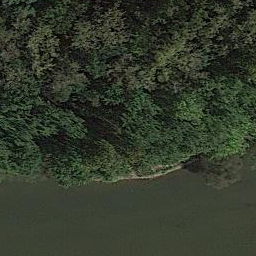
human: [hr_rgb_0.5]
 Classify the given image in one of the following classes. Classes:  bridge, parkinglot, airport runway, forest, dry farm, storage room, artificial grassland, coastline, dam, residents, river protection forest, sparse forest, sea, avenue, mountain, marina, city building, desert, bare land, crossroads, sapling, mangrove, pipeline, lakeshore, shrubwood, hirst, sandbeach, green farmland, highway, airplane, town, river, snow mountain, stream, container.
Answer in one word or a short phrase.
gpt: river protection forest